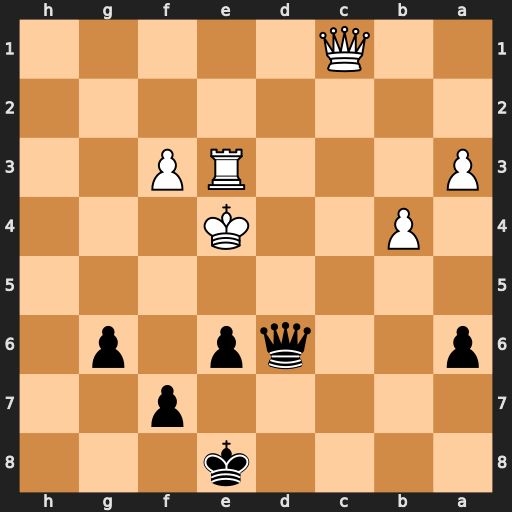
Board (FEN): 4k3/5p2/p2qp1p1/8/1P2K3/P3RP2/8/2Q5
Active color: b
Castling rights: -
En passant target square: -
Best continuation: f5#